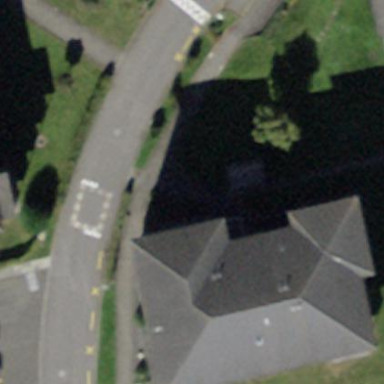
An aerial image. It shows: Image showing building with apartments.